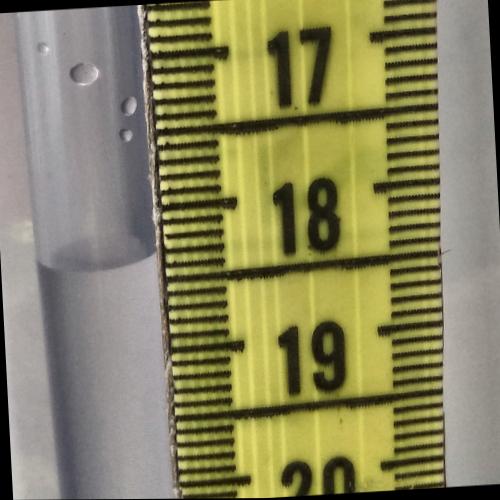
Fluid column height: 18.3 cm